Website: bh-photo
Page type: customer-info-address
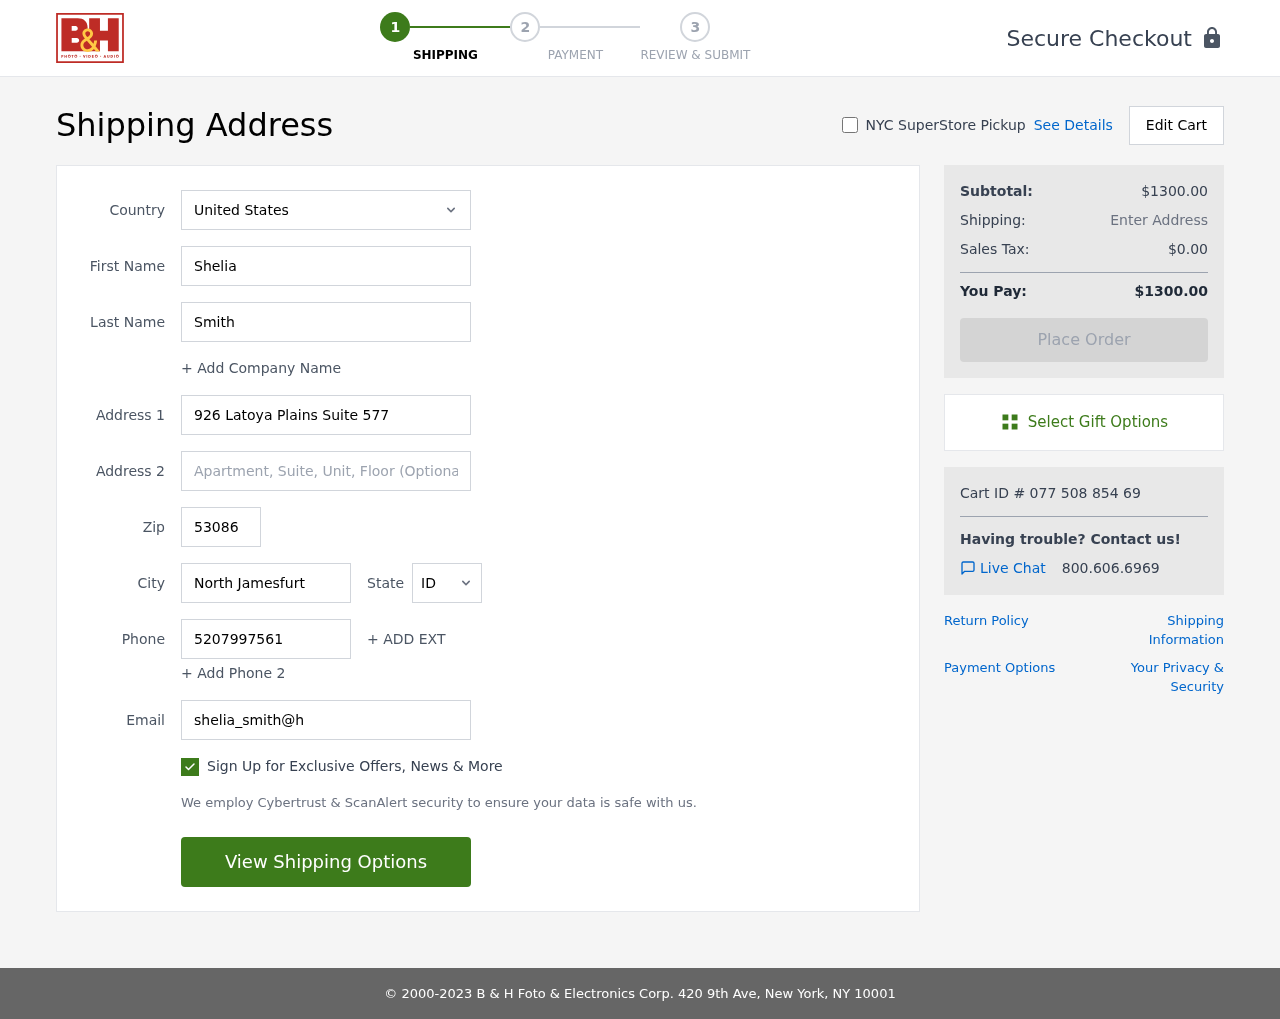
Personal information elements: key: PII_CITY
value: North Jamesfurt
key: PII_COUNTRY
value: United States
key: PII_EMAIL
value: shelia_smith@hotmail.com
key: PII_FIRSTNAME
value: Shelia
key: PII_LASTNAME
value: Smith
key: PII_PHONE
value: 5207997561
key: PII_POSTCODE
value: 53086
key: PII_STATE_ABBR
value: ID
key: PII_STREET
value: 926 Latoya Plains Suite 577
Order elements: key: ORDER_SUBTOTAL
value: $1300.00
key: ORDER_TAX
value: $0.00
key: ORDER_TOTAL
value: $1300.00
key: ORDER_ID
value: Cart ID # 077 508 854 69